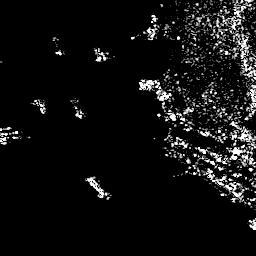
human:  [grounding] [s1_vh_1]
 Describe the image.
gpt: In the satellite image, there is  <ref>2 small ship </ref> <box>[[11, 36, 18, 44, 0], [25, 37, 33, 46, 0]]</box> located at left,  <ref>1 medium ship </ref> <box>[[32, 68, 43, 78, 0]]</box> located at bottom,  <ref>1 small ship </ref> <box>[[19, 12, 25, 21, 0]]</box> located at top left,  <ref>1 small ship </ref> <box>[[34, 16, 42, 23, 0]]</box> located at top.